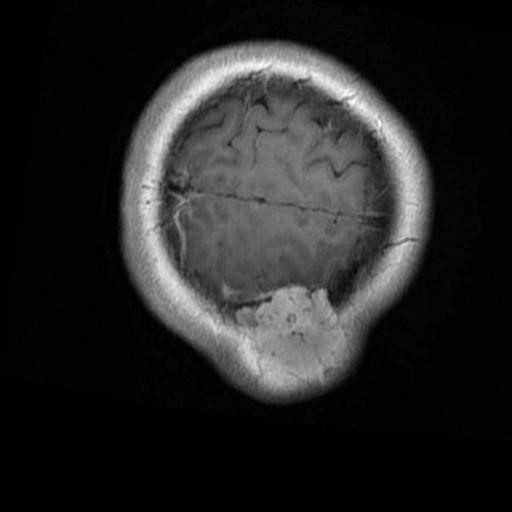
Label: brain_menin